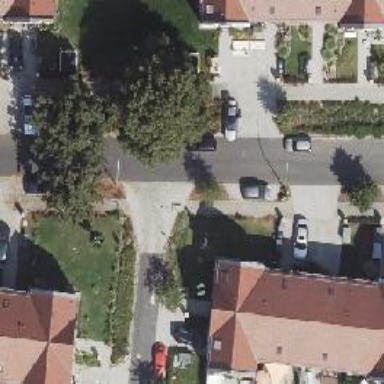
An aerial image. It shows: Living street.